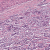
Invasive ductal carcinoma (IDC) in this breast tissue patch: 1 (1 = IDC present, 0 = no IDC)